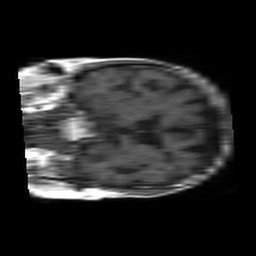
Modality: T1w
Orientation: coronal
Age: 81
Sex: female
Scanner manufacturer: philips
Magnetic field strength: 1.5 T
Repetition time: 0.375 s
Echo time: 0.011 s